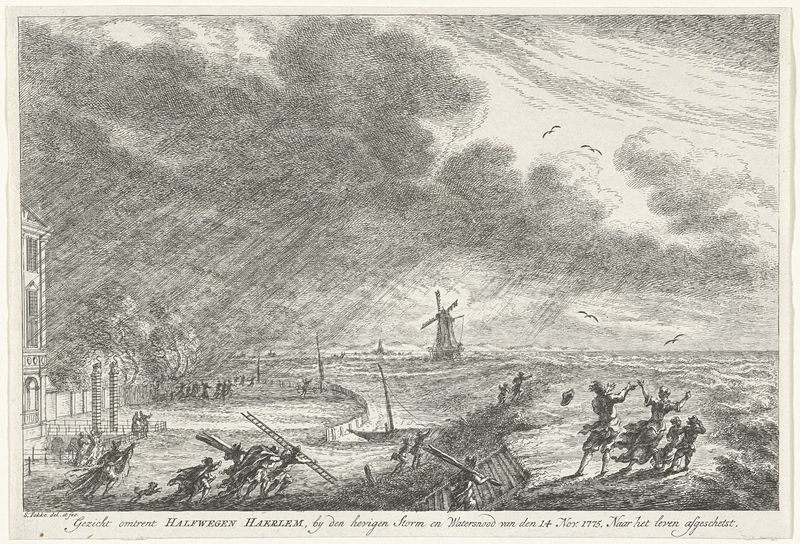
Titel: Watersnood bij Halfweg
Künstler: Simon Fokke
Standort: Amsterdam
Institution: Rijksmuseum
Schlagwörter: paysage, ville, pluie, nuages, vague, vagues, mer, digue, vent, personnages, moulin, batiment, ocean, tempête, personnage, echelle, mouettes, tempette, moilin